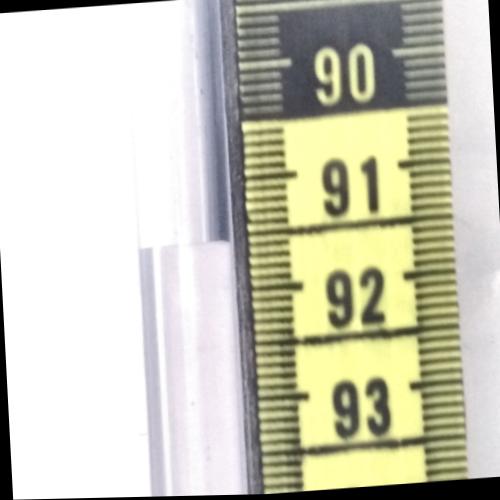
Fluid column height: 91.6 cm